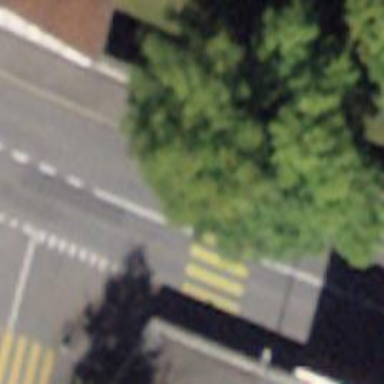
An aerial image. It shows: Uncontrolled zebra crossing on the road.